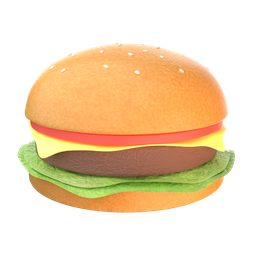
Label: nature